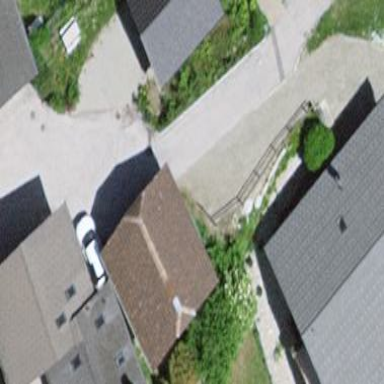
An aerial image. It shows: Simple house.